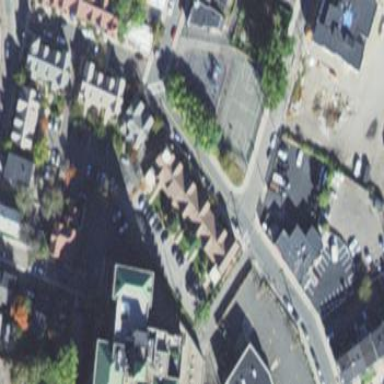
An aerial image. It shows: Terrace building.